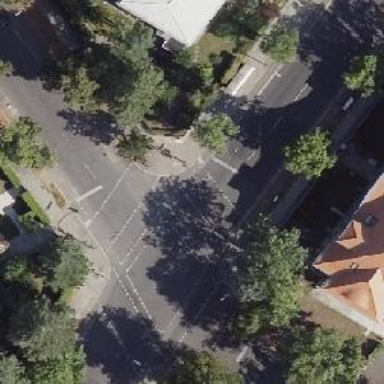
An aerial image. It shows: Road with traffic signals for signaling.